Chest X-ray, AP view. Patient: 51 years old, sex M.
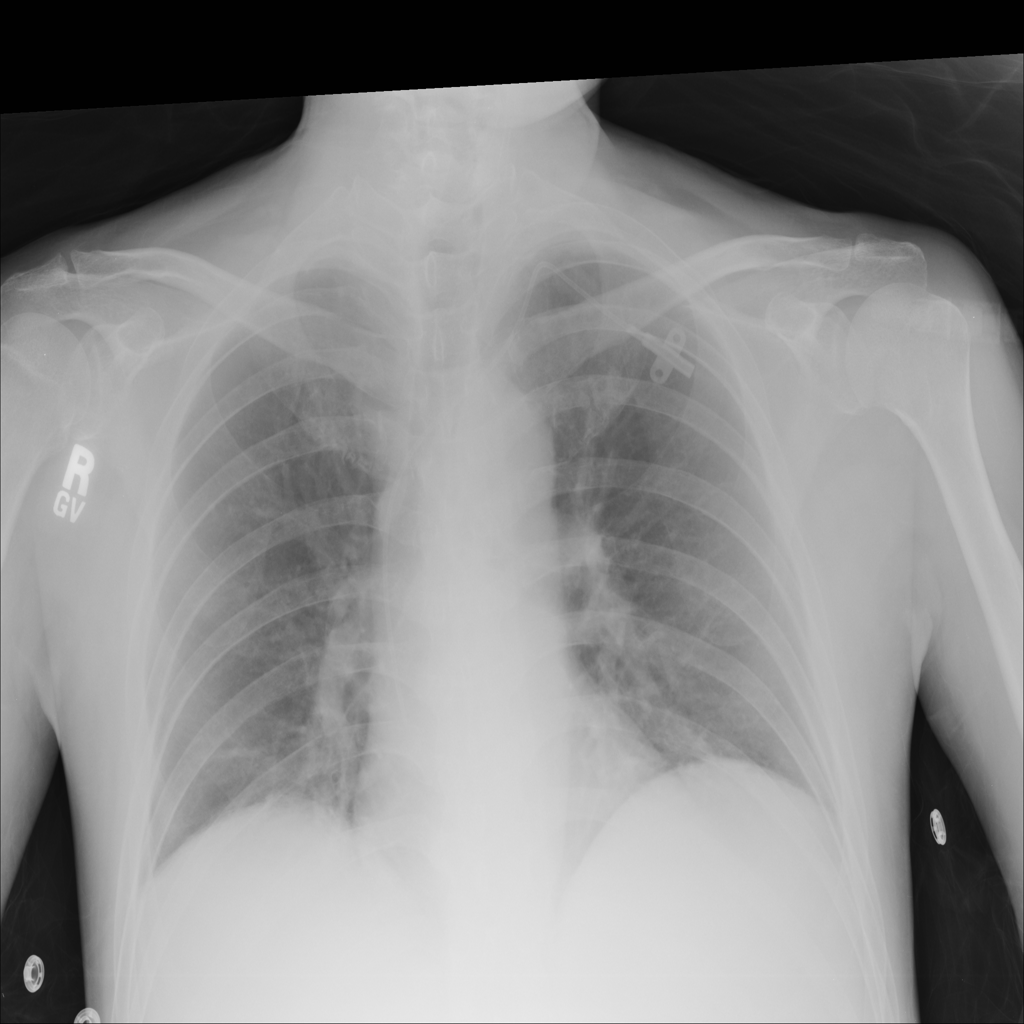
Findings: No Finding